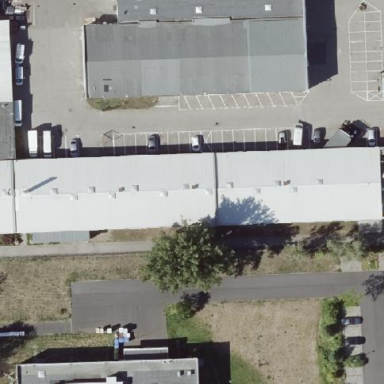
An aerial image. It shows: Industrial building.